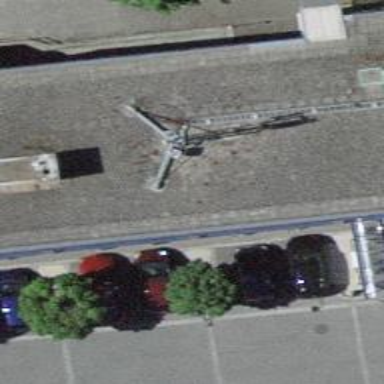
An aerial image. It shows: Mast tower used for communication.